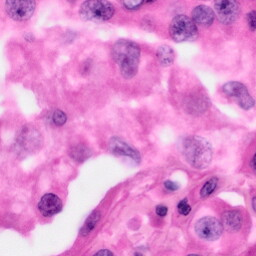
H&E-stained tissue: Pancreatic